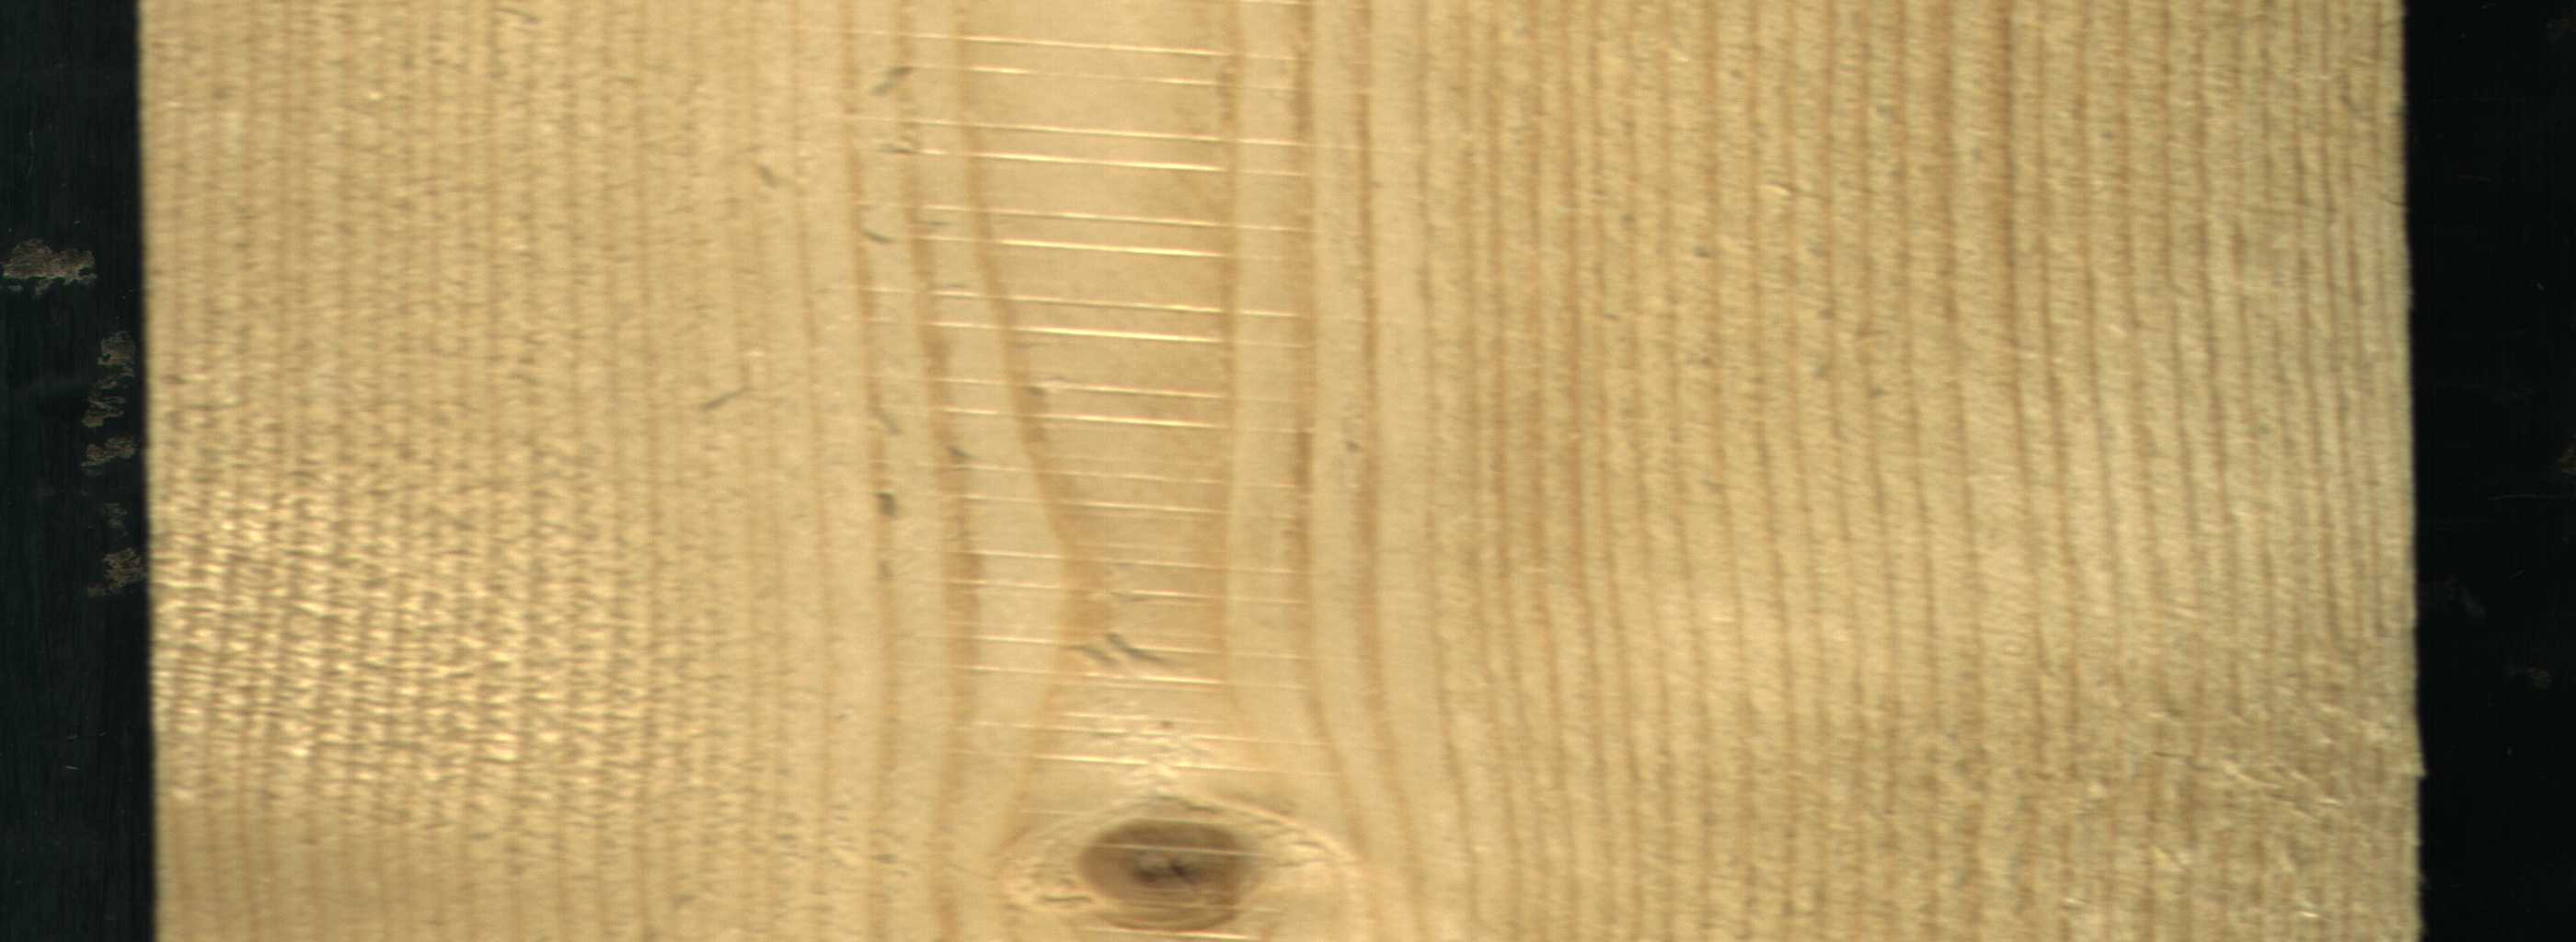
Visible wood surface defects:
Live_Knot